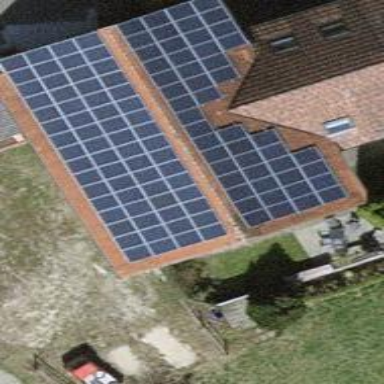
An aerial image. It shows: Solar power generator using photovoltaic panels.